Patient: sex F, age 71
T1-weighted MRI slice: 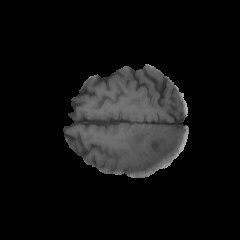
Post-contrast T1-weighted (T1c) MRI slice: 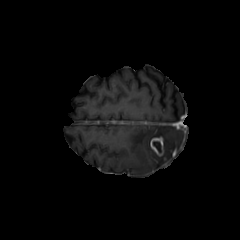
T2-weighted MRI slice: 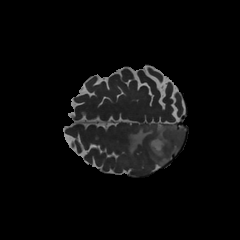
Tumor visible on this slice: yes
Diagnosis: Glioblastoma, IDH-wildtype
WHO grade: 4